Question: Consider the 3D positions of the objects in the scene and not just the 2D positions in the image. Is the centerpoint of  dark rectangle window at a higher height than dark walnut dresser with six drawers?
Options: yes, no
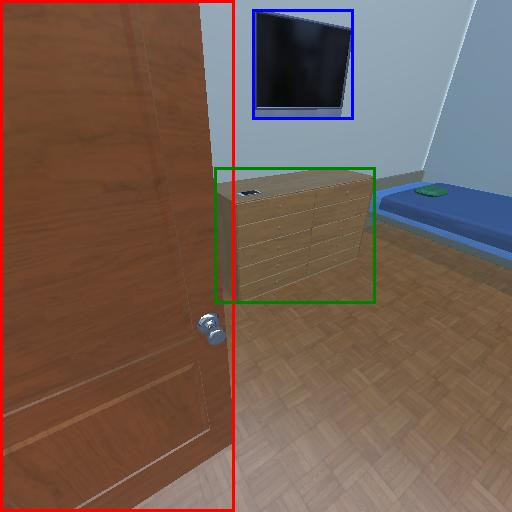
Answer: yes